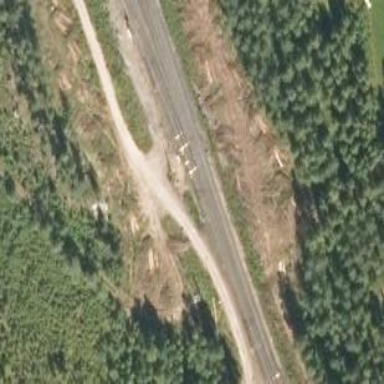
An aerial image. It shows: Railway with continuous electrified contact lines.